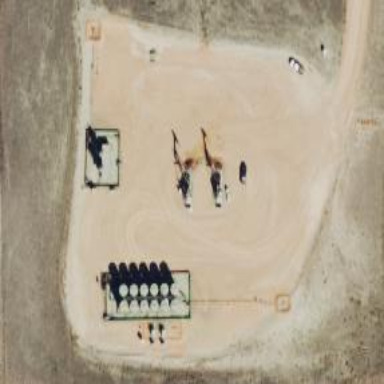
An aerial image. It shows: Petroleum well.